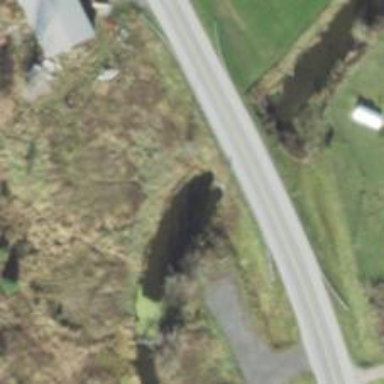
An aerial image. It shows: Culvert tunnel.